Question: I want to thumbnail image on camera view with cwac library.

'''
cameraFragment.takePicture();
Bitmap bitmap = Utility.decodeSampledBitmapFromPath(
cameraFragment.cameraHost.getPhotoPath()
.getAbsolutePath(), 120, 120);
image.setImageBitmap(bitmap);
'''
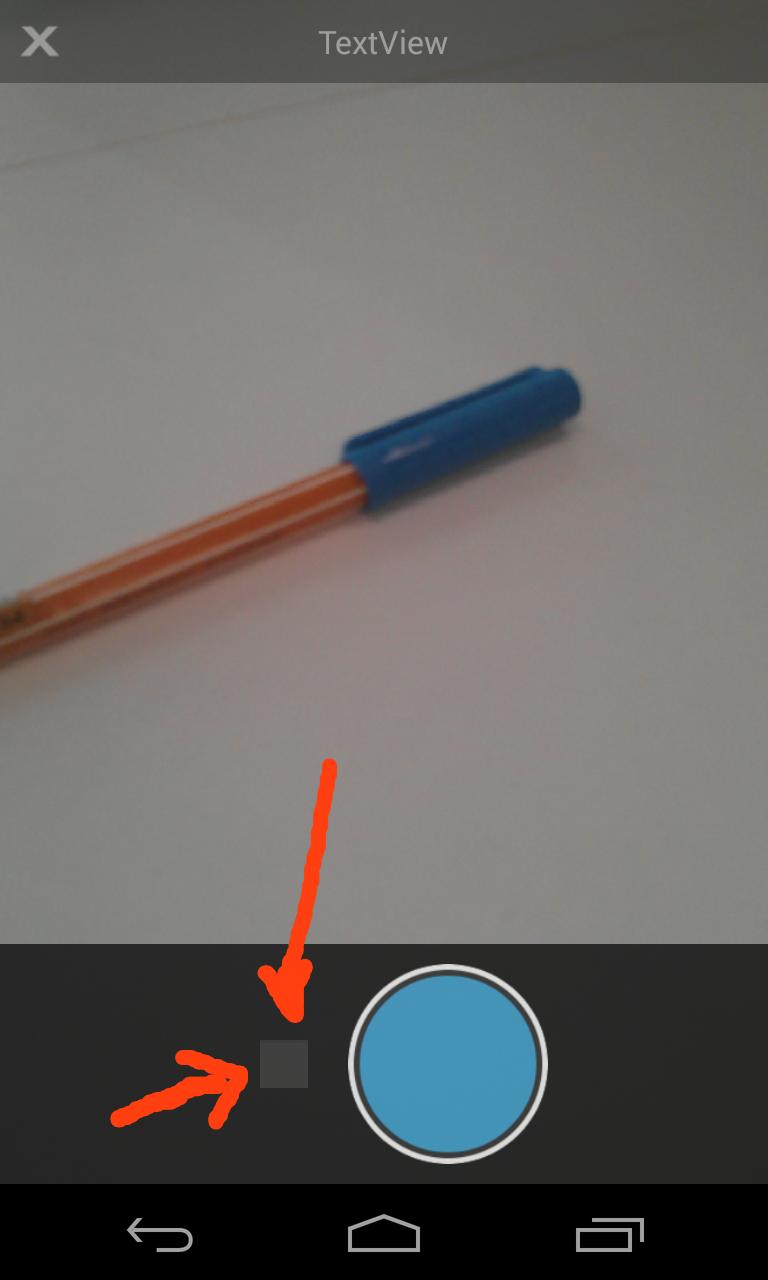
Answer: Find the solution:
I dont use cwac camera library.Use custom camera layout.
<URL>